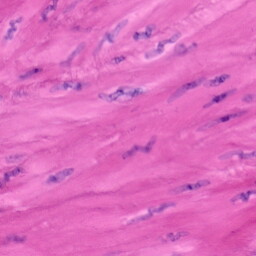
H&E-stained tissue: Skin